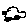
Label: car